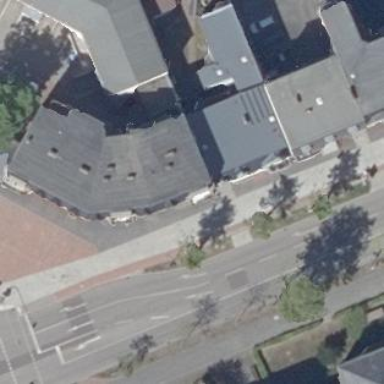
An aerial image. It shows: Gambrel-roofed building with apartments.